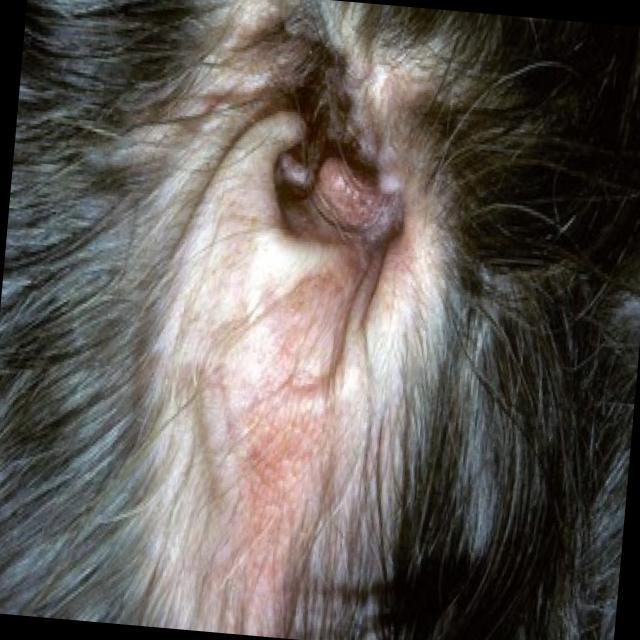
Canine hypersensitivity reaction — allergic skin response with urticaria, erythema, pruritus, and angioedema. May be food, environmental, or flea allergy related.